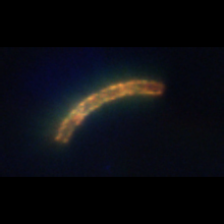
Taxon: Guinardia
Group: Diatoms